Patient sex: M
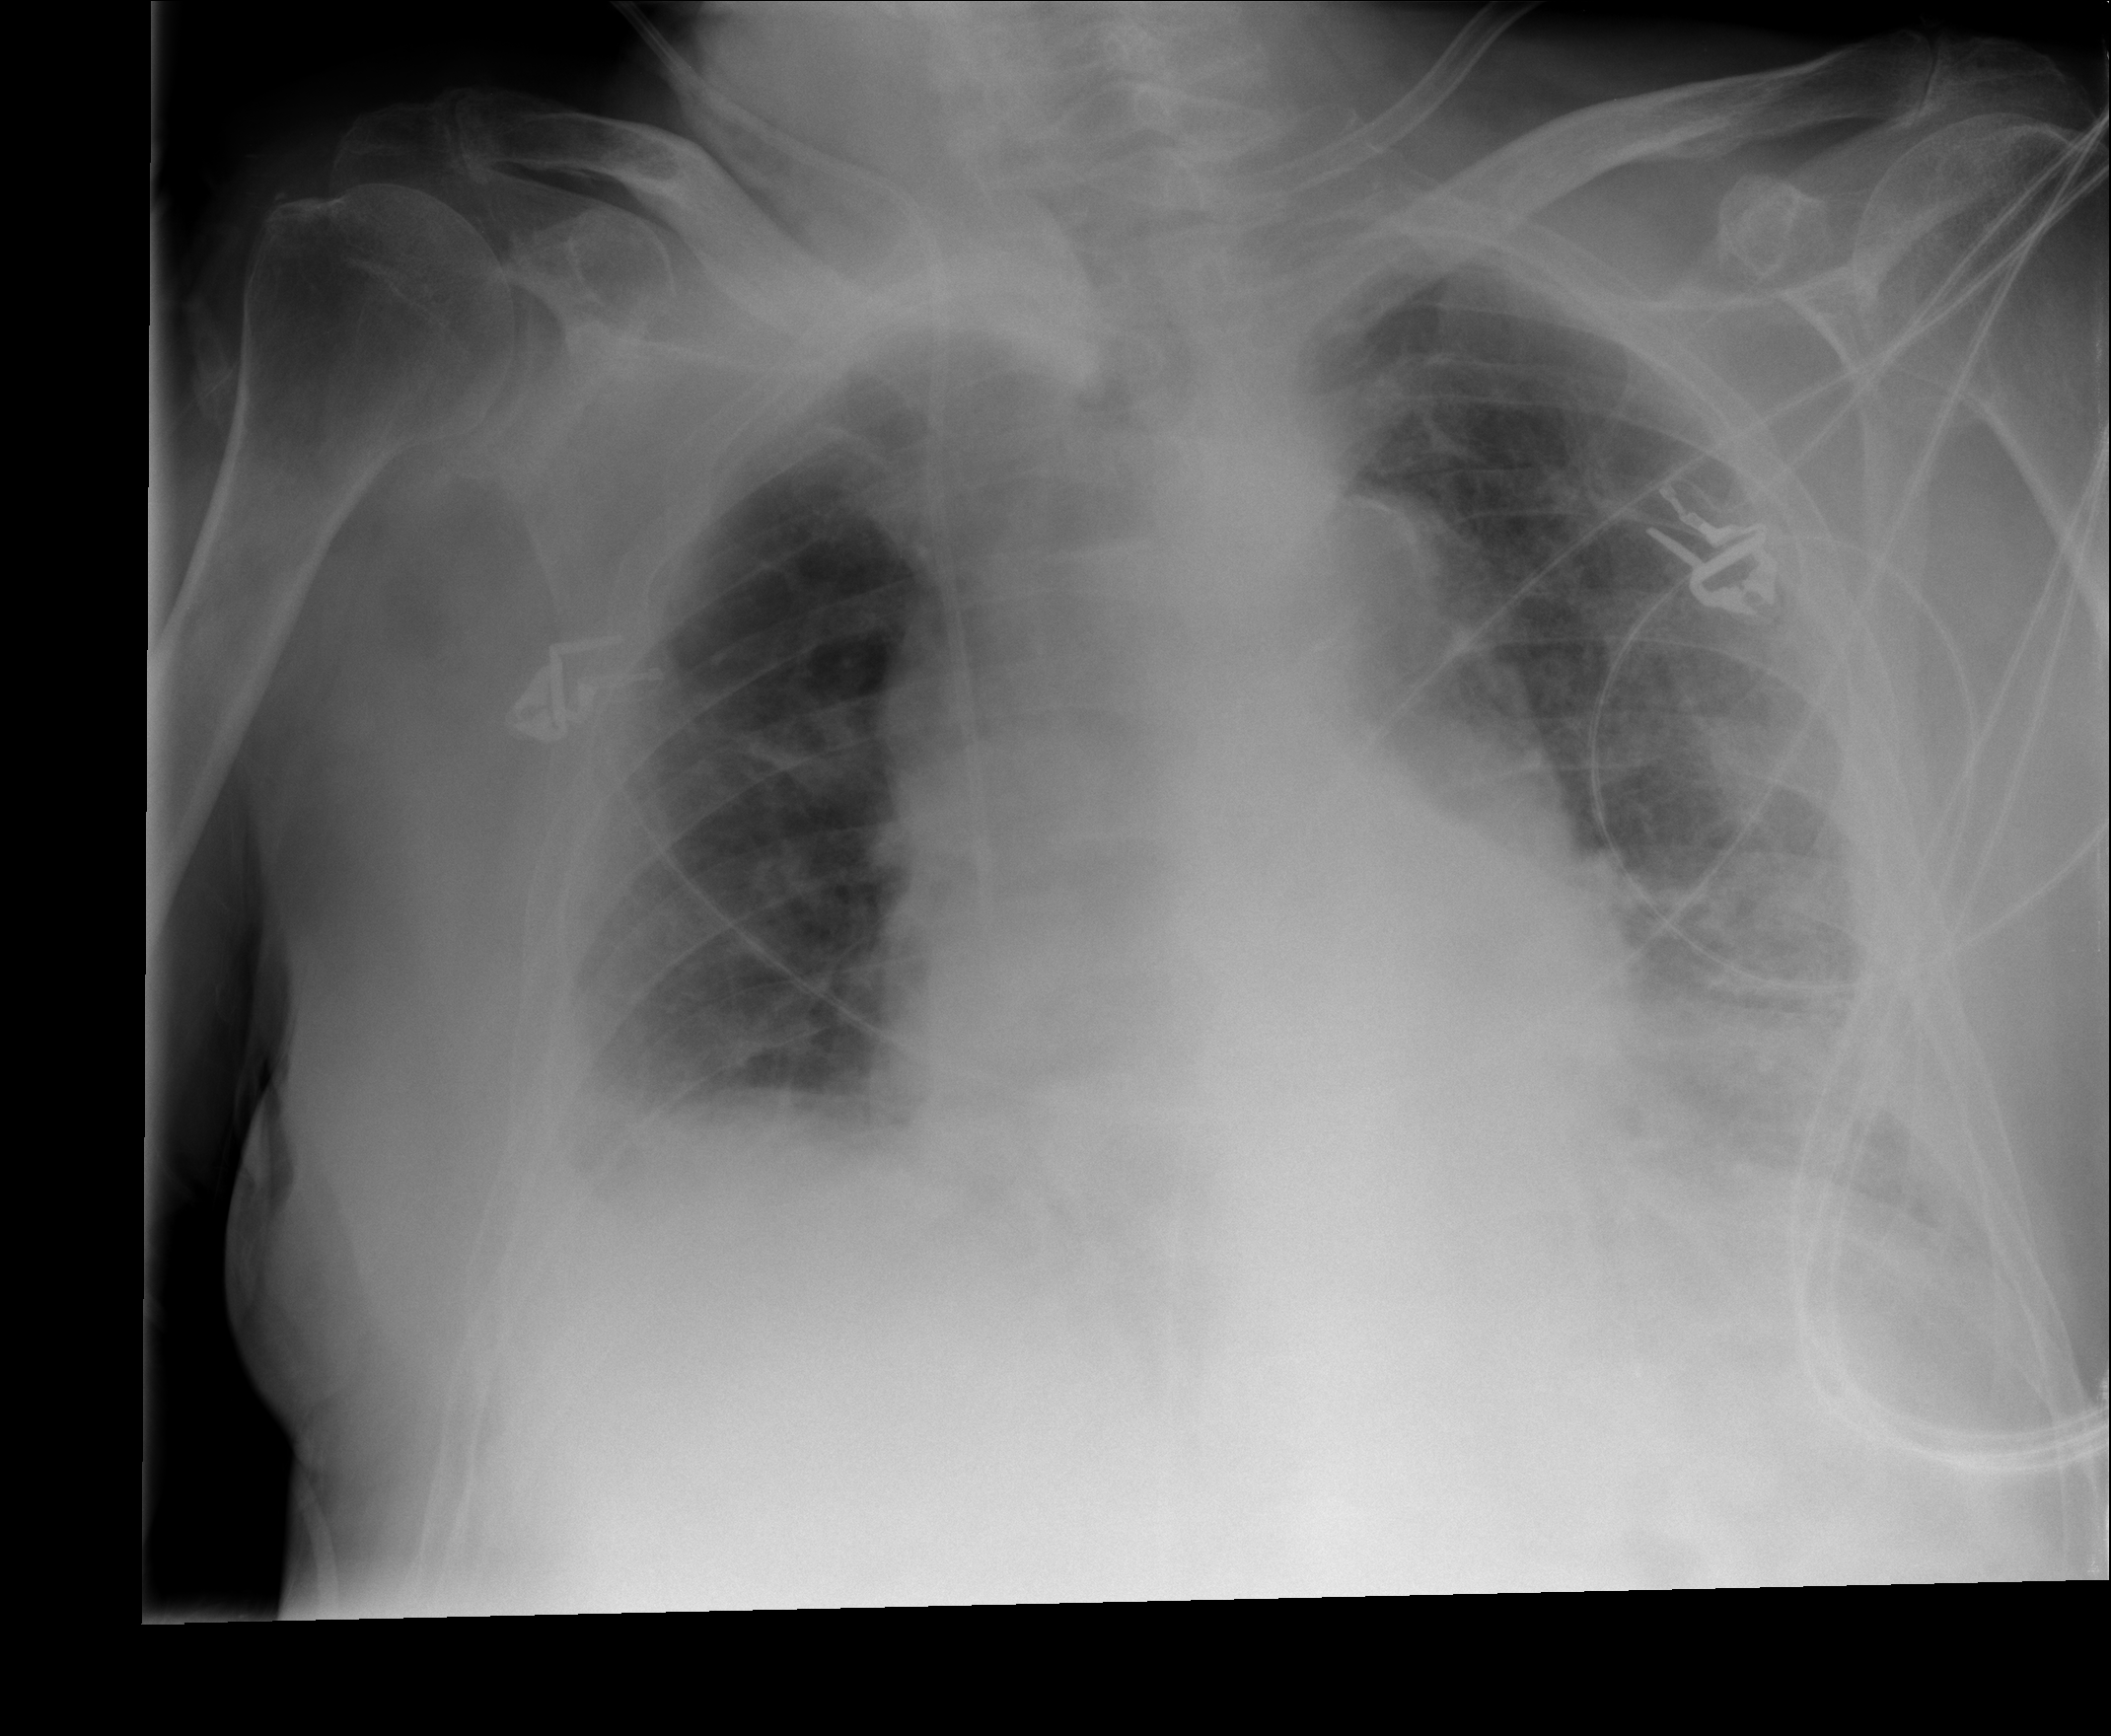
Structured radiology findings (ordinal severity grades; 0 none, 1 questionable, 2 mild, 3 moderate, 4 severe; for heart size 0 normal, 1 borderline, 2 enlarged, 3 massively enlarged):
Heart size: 0
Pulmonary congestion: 0
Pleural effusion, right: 2
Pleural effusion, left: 2
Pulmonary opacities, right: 0
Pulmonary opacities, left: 2
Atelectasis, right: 2
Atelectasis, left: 2